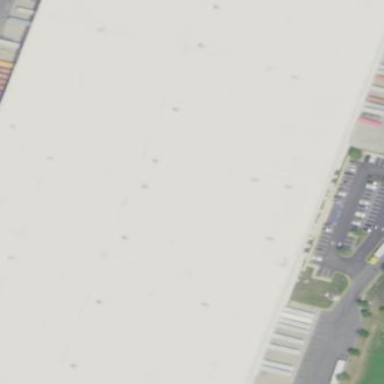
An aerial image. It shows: Warehouse.